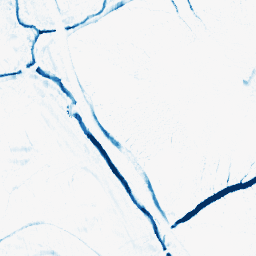
Category: morphological
Decomposition family: morphological_ellipse
Decomposition parameters: operation: closing
width: 10
height: 5
Upsampling method: regularized
Upsampling parameters: scale: 4
lambda_reg: 0.01
Upsampling scale: 4